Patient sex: M
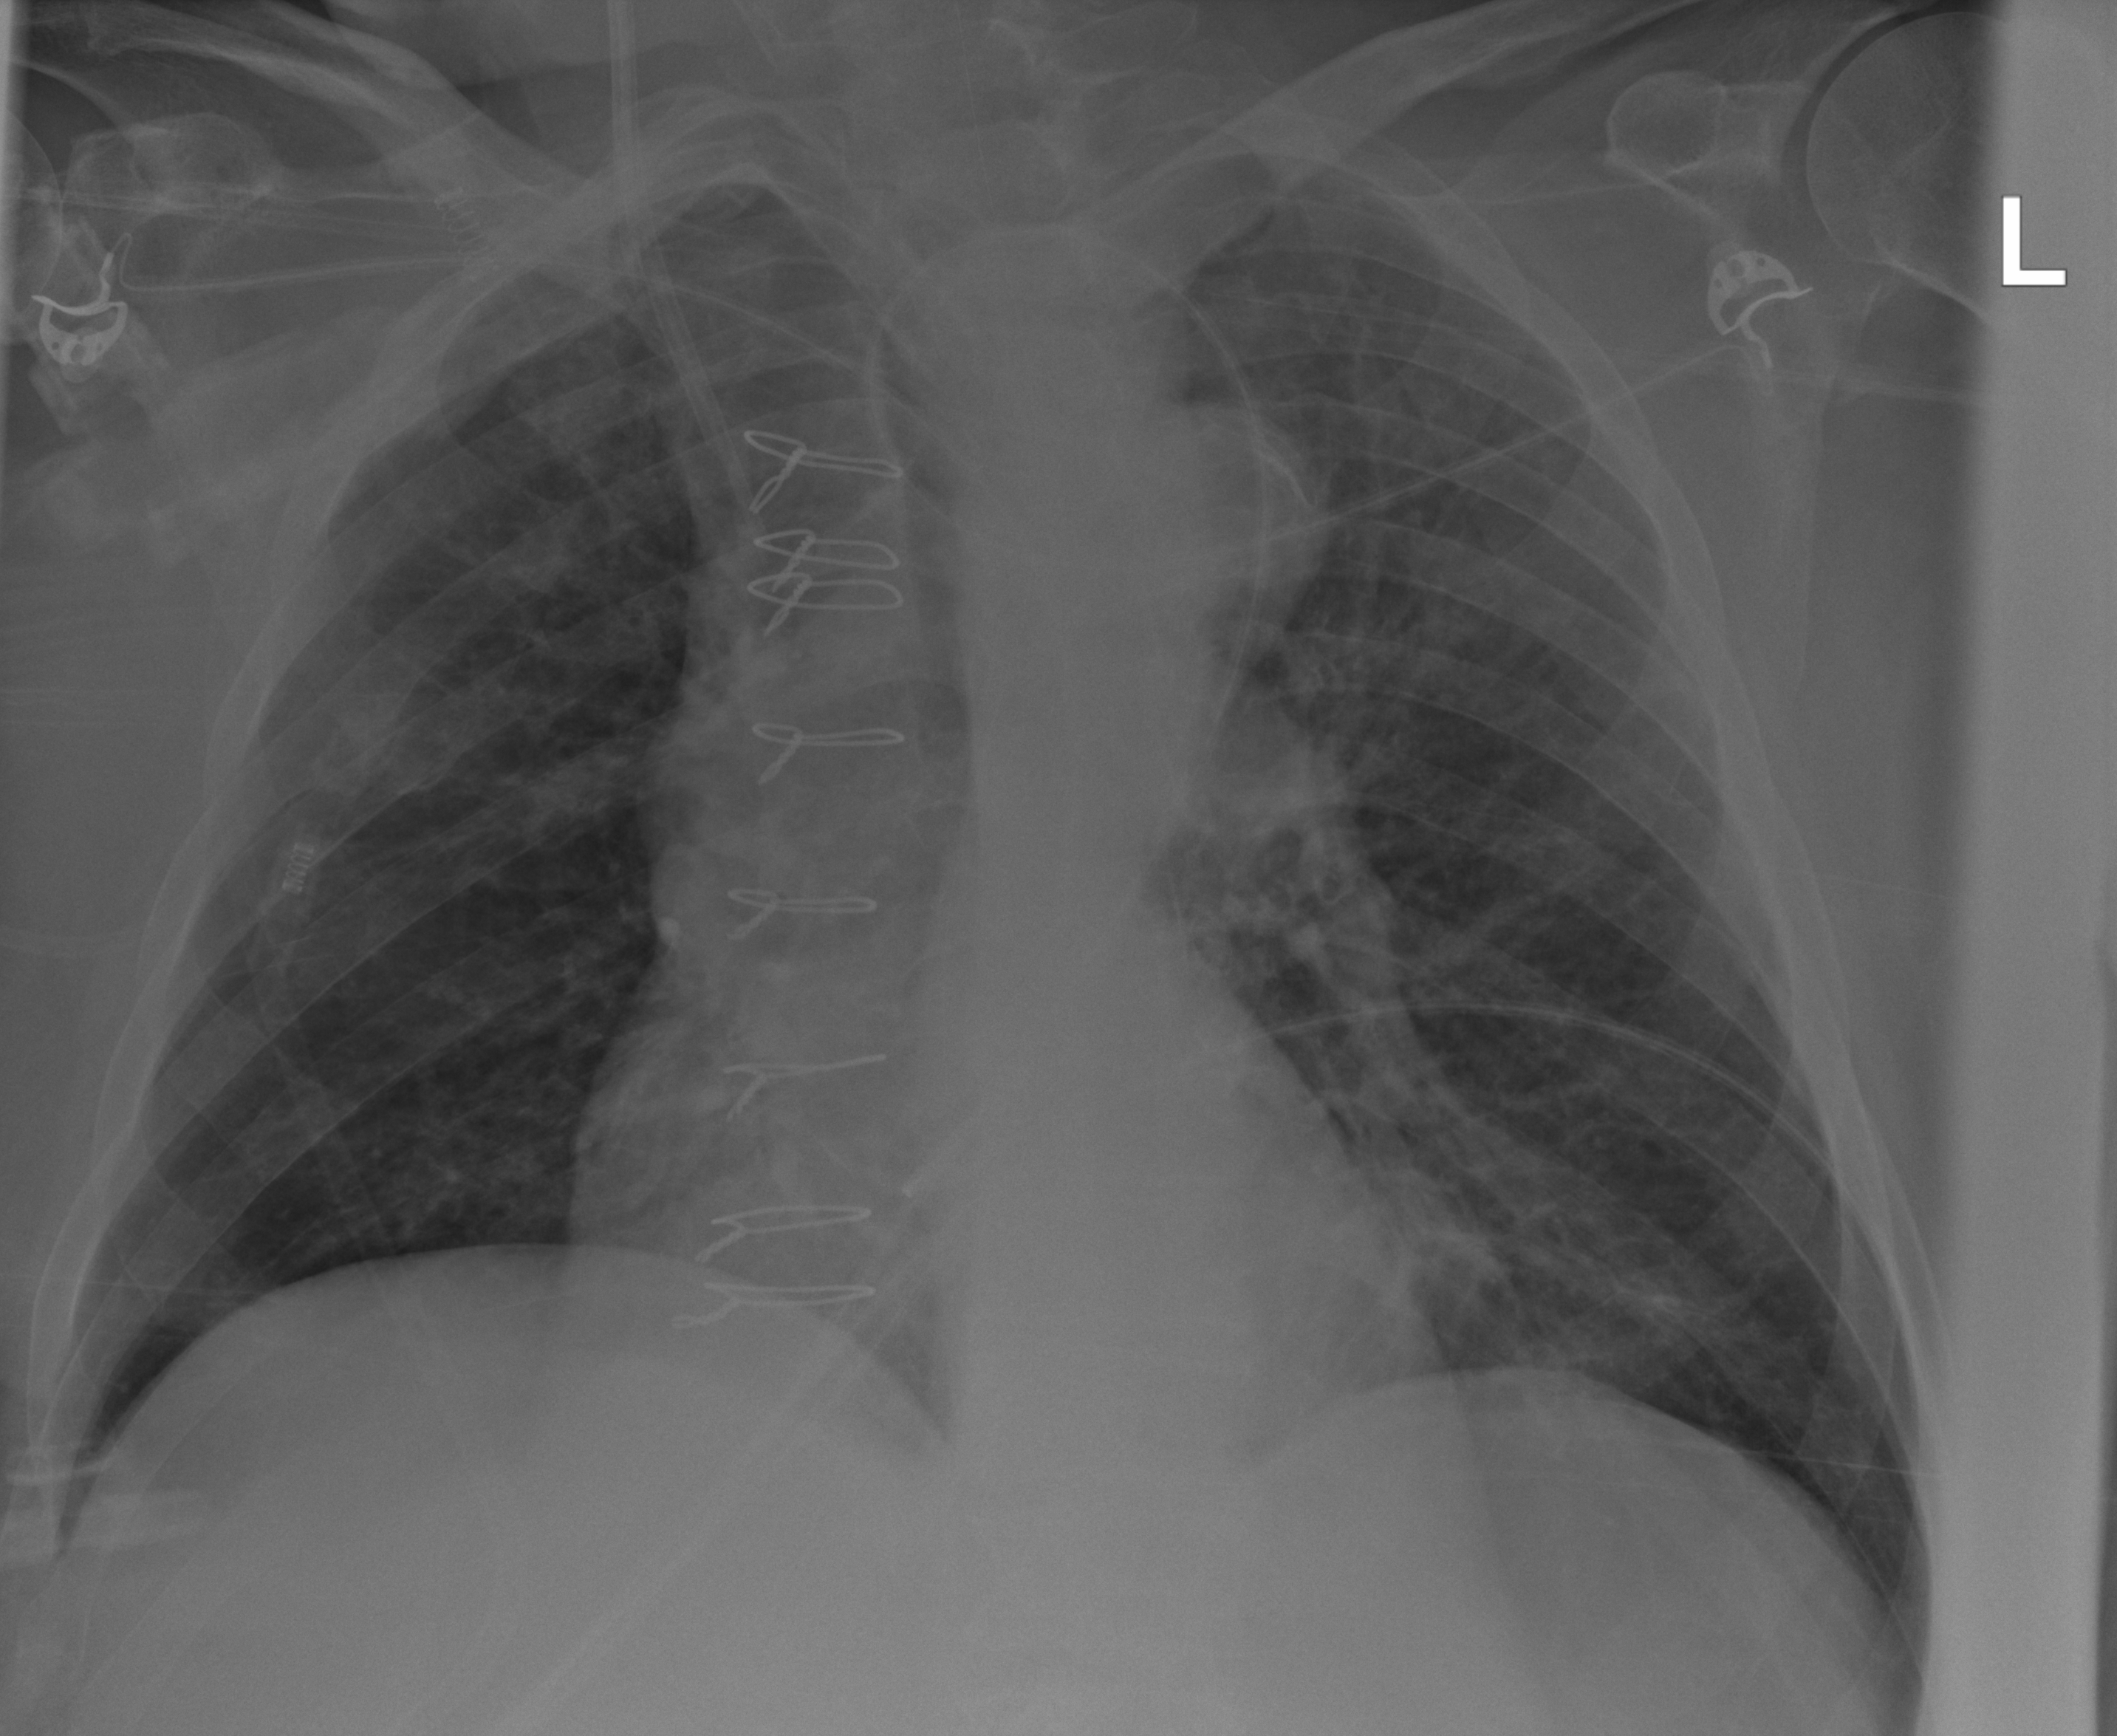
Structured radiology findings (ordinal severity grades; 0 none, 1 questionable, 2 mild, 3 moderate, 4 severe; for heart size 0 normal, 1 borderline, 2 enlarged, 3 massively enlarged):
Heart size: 2
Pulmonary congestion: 2
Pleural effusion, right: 0
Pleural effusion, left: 0
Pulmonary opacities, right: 2
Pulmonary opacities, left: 2
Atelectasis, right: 0
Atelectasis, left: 2